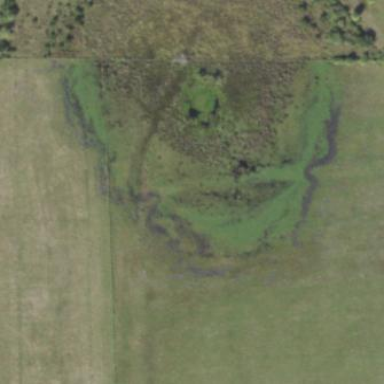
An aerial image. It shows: Marsh wetland.